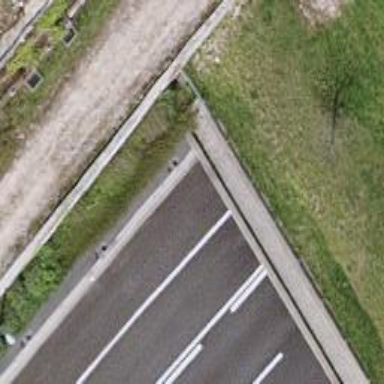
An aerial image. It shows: Tunnel on motorway link.